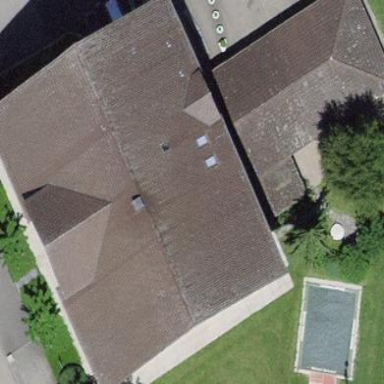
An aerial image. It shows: School building.